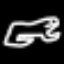
Label: frog